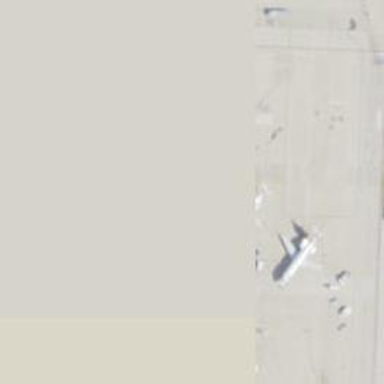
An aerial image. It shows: Airport gate.